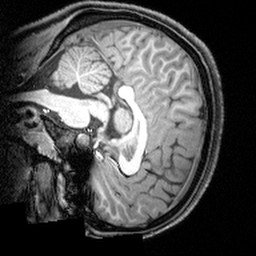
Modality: T1w
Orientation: sagittal
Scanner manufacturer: siemens
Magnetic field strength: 3 T
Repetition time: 1.9 s
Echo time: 0.00397 s